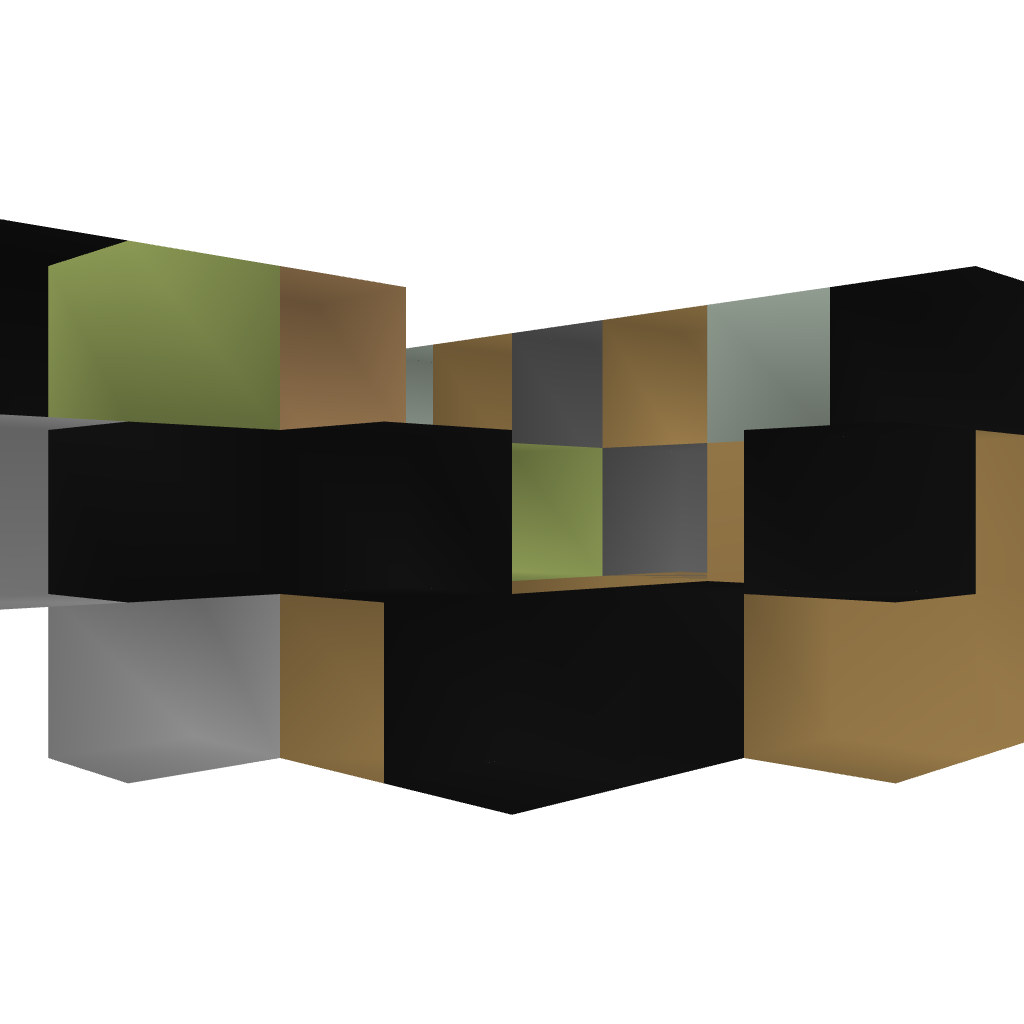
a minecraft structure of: Food Machine